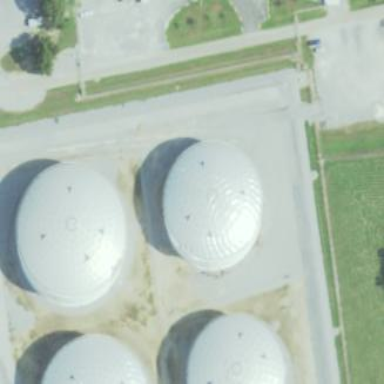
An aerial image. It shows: Storage tank which is man-made.